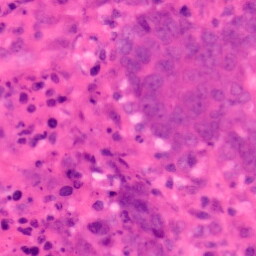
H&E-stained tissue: Colon